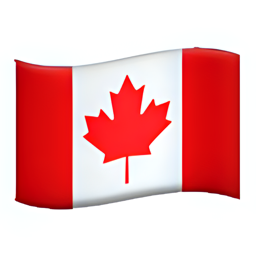
Name: flag for canada
Emoji: 🇦🇨
Group: Flags
Sub-group: country-flag